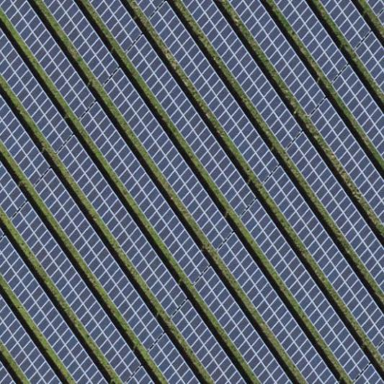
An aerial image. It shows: Solar power generator using photovoltaic panels.